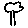
Label: tree